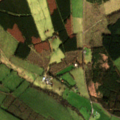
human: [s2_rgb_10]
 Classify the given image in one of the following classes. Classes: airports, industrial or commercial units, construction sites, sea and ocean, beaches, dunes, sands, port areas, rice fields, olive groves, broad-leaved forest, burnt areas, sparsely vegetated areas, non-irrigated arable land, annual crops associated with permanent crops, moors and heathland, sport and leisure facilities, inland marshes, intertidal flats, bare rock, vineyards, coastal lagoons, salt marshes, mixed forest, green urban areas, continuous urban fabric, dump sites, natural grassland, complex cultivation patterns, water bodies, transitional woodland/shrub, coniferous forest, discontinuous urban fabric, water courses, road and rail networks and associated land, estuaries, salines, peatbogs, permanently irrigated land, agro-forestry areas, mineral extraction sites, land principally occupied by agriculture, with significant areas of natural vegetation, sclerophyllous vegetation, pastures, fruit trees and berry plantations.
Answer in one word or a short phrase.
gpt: pastures, coniferous forest, moors and heathland, transitional woodland/shrub